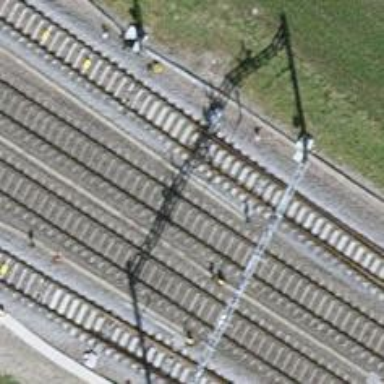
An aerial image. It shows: Railway switch.